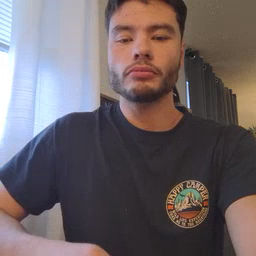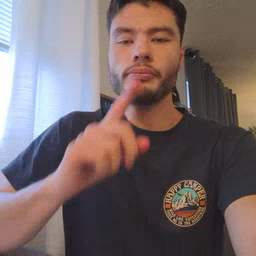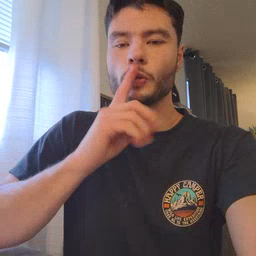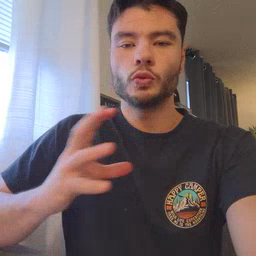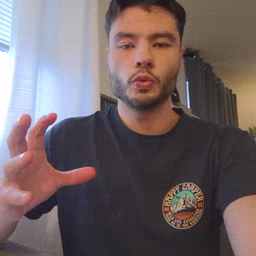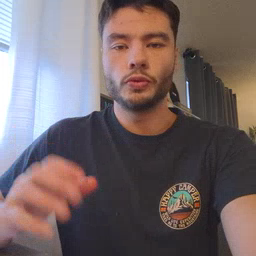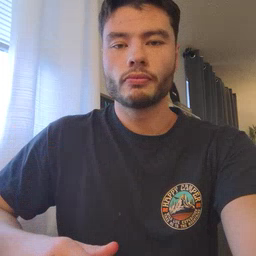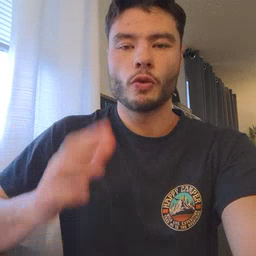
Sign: balloon